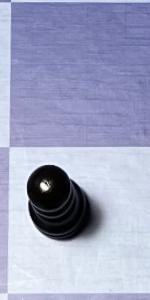
Label: Pawn_Black